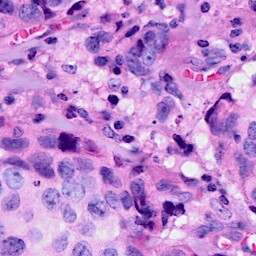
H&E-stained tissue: Breast